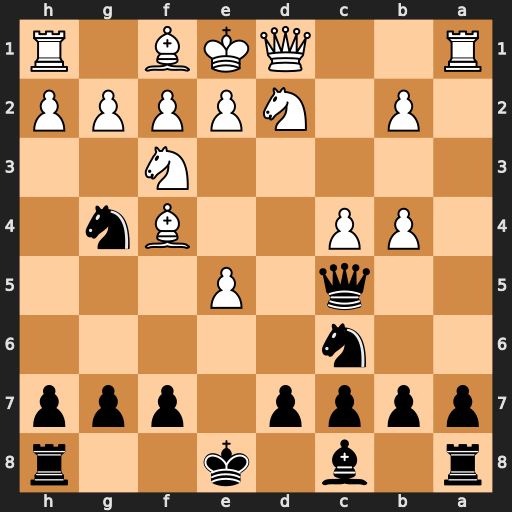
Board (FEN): r1b1k2r/pppp1ppp/2n5/2q1P3/1PP2Bn1/5N2/1P1NPPPP/R2QKB1R
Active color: b
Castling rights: KQkq
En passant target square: -
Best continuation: Qxf2#